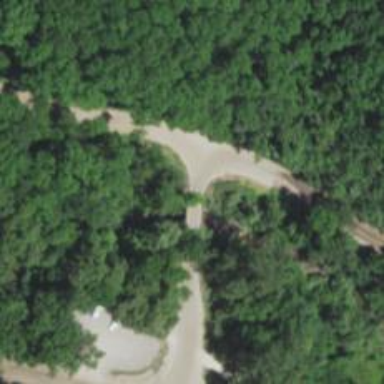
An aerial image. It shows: Unclassified road with bridge.